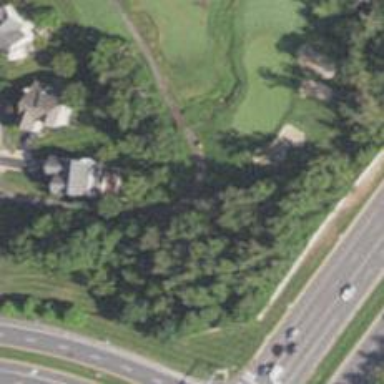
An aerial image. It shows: Service road used as golf cart path.